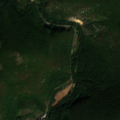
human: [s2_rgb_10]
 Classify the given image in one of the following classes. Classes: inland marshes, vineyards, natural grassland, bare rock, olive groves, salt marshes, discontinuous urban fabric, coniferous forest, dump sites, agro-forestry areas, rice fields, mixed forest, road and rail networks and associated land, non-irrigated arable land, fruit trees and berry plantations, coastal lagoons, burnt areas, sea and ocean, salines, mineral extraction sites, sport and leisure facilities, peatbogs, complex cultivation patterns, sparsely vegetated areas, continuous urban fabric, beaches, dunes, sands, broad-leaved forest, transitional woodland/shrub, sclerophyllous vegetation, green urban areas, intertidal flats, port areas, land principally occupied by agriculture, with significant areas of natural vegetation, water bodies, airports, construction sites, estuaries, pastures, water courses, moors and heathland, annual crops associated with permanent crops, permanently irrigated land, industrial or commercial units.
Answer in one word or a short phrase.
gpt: land principally occupied by agriculture, with significant areas of natural vegetation, broad-leaved forest, transitional woodland/shrub